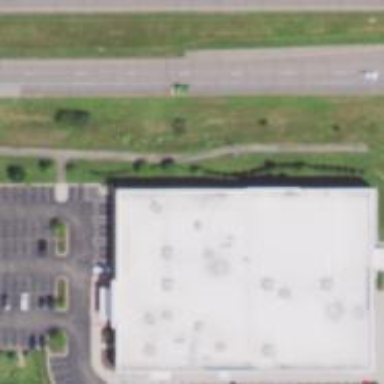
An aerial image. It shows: Bowling alley situated in leisure land.